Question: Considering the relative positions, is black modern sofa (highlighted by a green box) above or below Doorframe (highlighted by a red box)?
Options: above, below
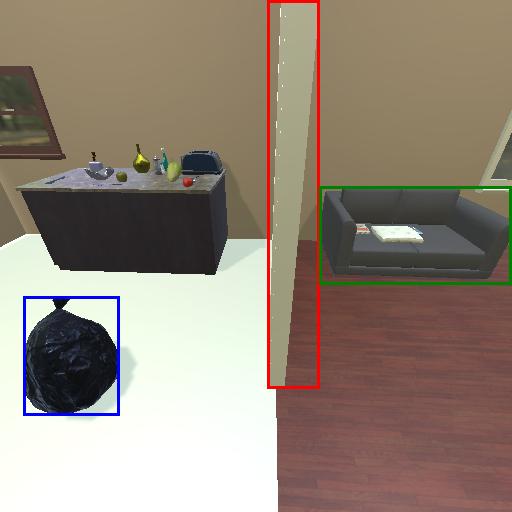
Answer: above